Interaction volume radius: 5 \u00c5
Interaction volume height: 10 \u00c5
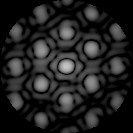
Disorder parameter: 0.2238